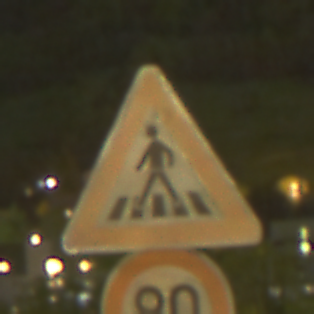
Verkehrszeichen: FussgaengerueberwegRechts
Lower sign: Geschwindigkeit80
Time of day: Night
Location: Outdoor (Urban)
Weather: PartlyCloudy
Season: NotSpecified
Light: Artificial